Question: Okay, so one of my tasks for today is to modify an existing Telerik RadFilter on a client's website. The filter itself allows the user to perform queries on a Telerik RadGrid. This is all well and good, however the client wants this filtering made easier in the form of a comma-separated list.
'''
<!-- The new comma-separated list text box -->
<asp:TextBox ID="txtQuery" runat="server" TextMode="MultiLine"></asp:TextBox>
<asp:Button ID="btnQuery" runat="server" Text="Filter By List" />
<!-- The existing RadFilter -->
<telerik:RadFilter runat="server" ID="AttendeesGridFilter" Visible="true"
FilterContainerID="AttendeesGrid" ShowApplyButton="false" />
'''
Basically the AttendeesGrid (RadGrid) this looks at contains various columns about event attendees. This comma separated list will allow the user to quickly filter by attendee ID in bulk. The way I figured I'd do this is by pulling the content of txtQuery, putting it into a list of sorts and firing it back at the RadFilter so that an entry of 1, 2, 3, 4 would generate something like this:

Is this actually possible? If so, could anyone point me in the right direction to how I'd generate a custom RadFilter query from the back-end?
Thanks!
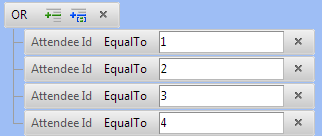
Answer: This might help you start in the right direction, I've done something similar this week with my code, I've had to remove some of the object names and contents before posting.
What I did:
- - - -
RadGrid
'''
<telerik:RadTextBox ID="searchBox" runat="server" ></telerik:RadTextBox>
<asp:Button ID="btnAdvSearch" runat="server" Text="Search" OnCommand="FilterBySearch" />
<telerik:RadGrid ID="radGrid1" EnableAJAX="True" runat="server" OnNeedDataSource="radGrid1_NeedDataSource" OnItemDataBound="radGrid1_ItemDataBound">
...
</telerik:RadGrid>
'''
My code behind I've moved the DataFetching into it's own function so that it can be called from several places rather than just on needDataSource
'''
protected void radGrid1_NeedDataSource(object source, GridNeedDataSourceEventArgs e)
{
SetGridDatasource();
}
'''
The search button will trigger this function which gets the source and rebinds the grid
'''
protected void FilterBySearch(object sender, CommandEventArgs e)
{
SetGridDatasource();
radGrid1.DataBind();
}
'''
The gridDataSource fetches the object from the DB and I use linq to filter out based on the search text passed in.
'''
private void SetGridDatasource()
{
var searchText = searchBox.Text.Trim();
using (var db = new ContactsDataContext())
{
var DataObjectList = db.DataObjectGetByAccount(AccountId, 3).ToList();
var filtered = (from list in DataObjectList where
(list.DataObjectName.Contains(searchText) ||
list.id.ToString().Contains(searchText) ||
list.description.ToString().Contains(searchText))
select list);
rgDataObjects.DataSource = filtered;
}
}
'''